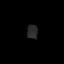
Tissue: lung
Cell type: Epithelial cells
Senescence score: 0.2293
Nuclear area (px): 145
Mean DAPI intensity: 42.524